Field crop: maize
Growth stage: 2
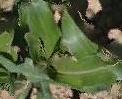
Species: maize